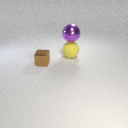
large yellow rubber sphere behind small brown metal cube